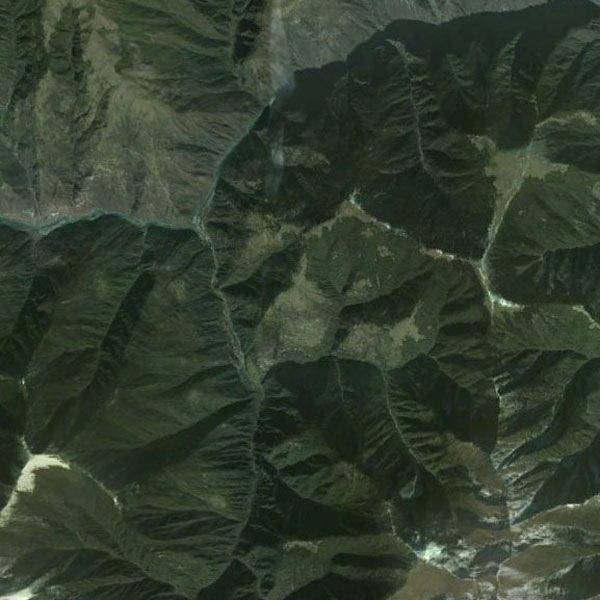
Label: Mountain